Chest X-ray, PA view. Patient: 21 years old, sex M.
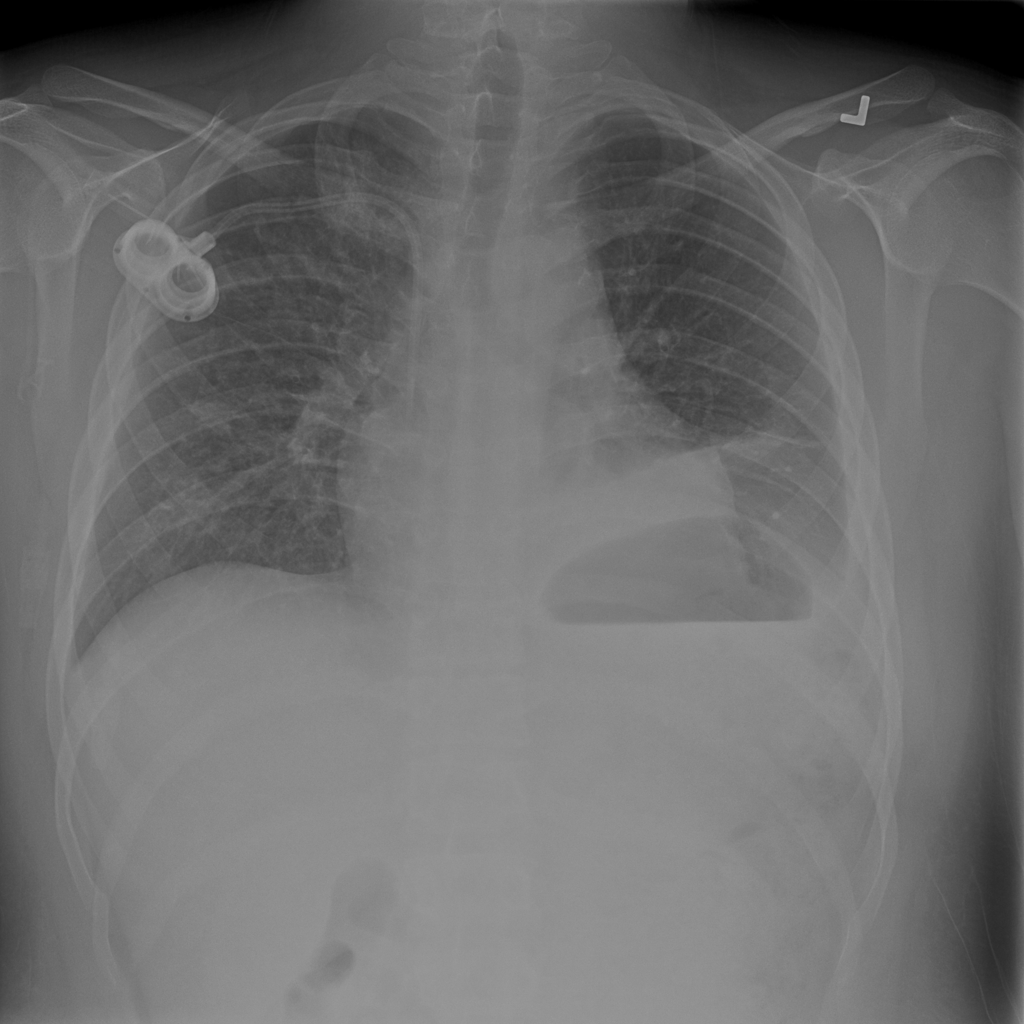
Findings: Atelectasis, Effusion, Infiltration